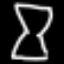
Label: hourglass